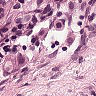
Metastatic tissue present: yes